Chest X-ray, PA view. Patient: 46 years old, sex F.
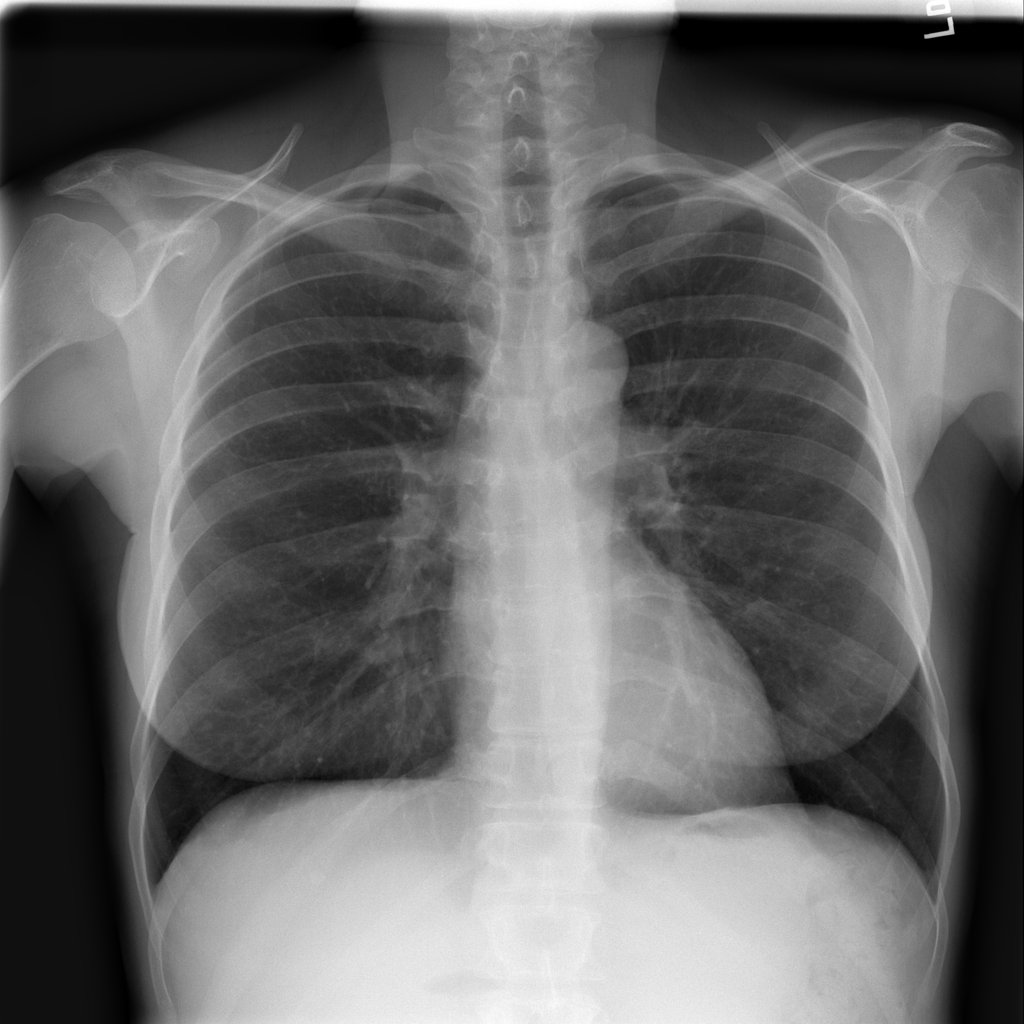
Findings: Mass